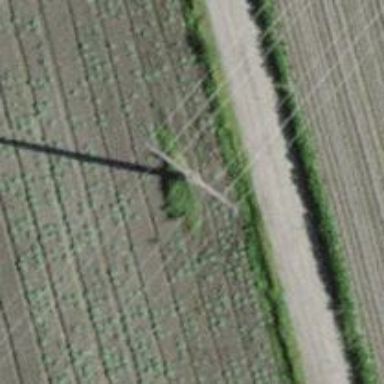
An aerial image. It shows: Power pole.